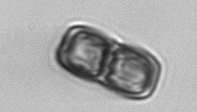
Label: Ephemera